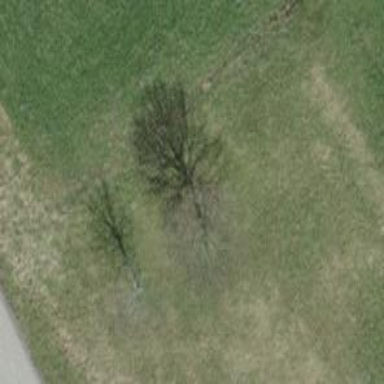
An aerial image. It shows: Agricultural area with deciduous broadleaved trees.